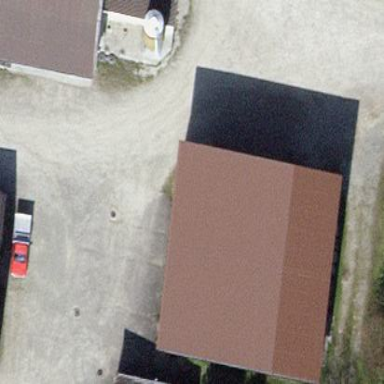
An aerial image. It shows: Skillion-roofed farm auxiliary building.